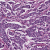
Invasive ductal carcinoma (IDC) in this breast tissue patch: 1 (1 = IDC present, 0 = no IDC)